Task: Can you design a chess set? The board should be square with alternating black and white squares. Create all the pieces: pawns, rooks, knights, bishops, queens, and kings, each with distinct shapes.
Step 2374:
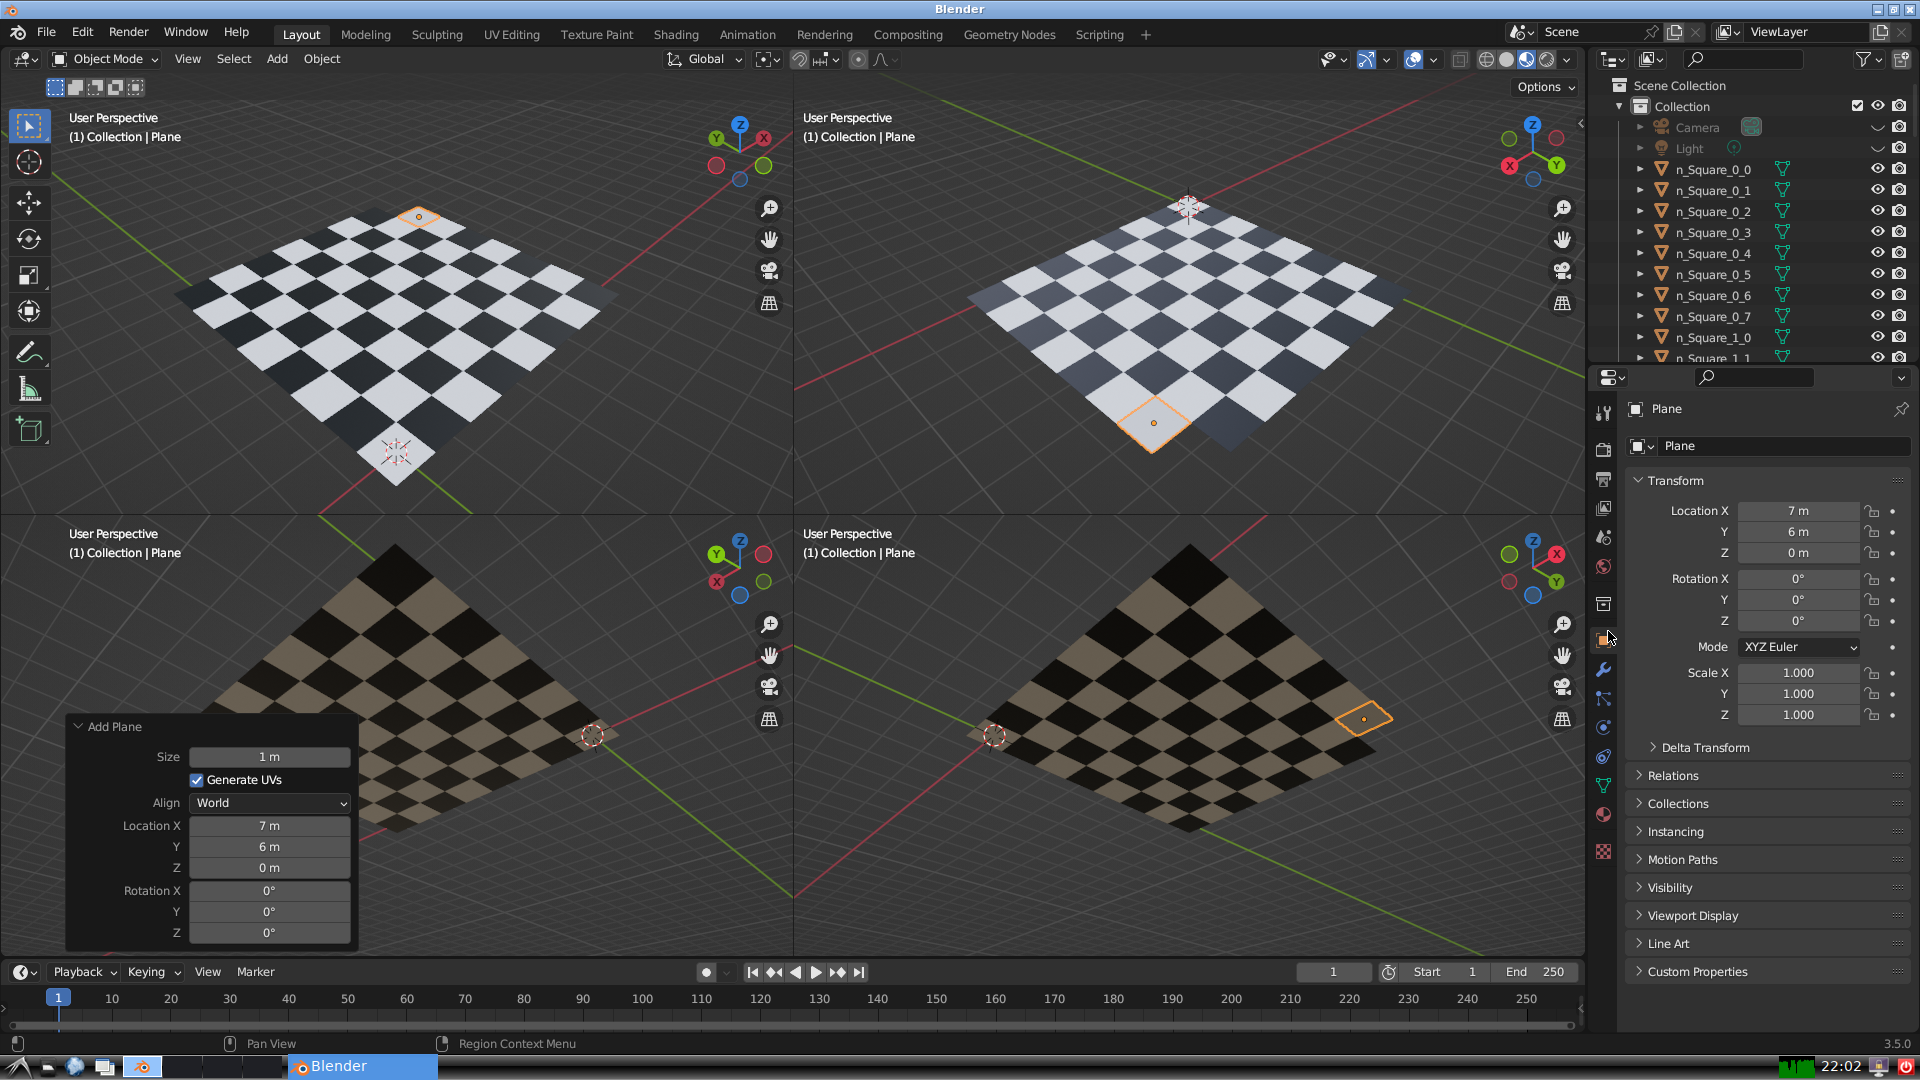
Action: {"mouse_move": [1732, 445]}